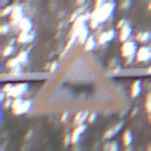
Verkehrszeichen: ViehtriebRechts
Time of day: Midday
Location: Outdoor (Nature)
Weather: Overcast
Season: Autumn
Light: Natural